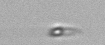
Label: flagellate_morphotype3